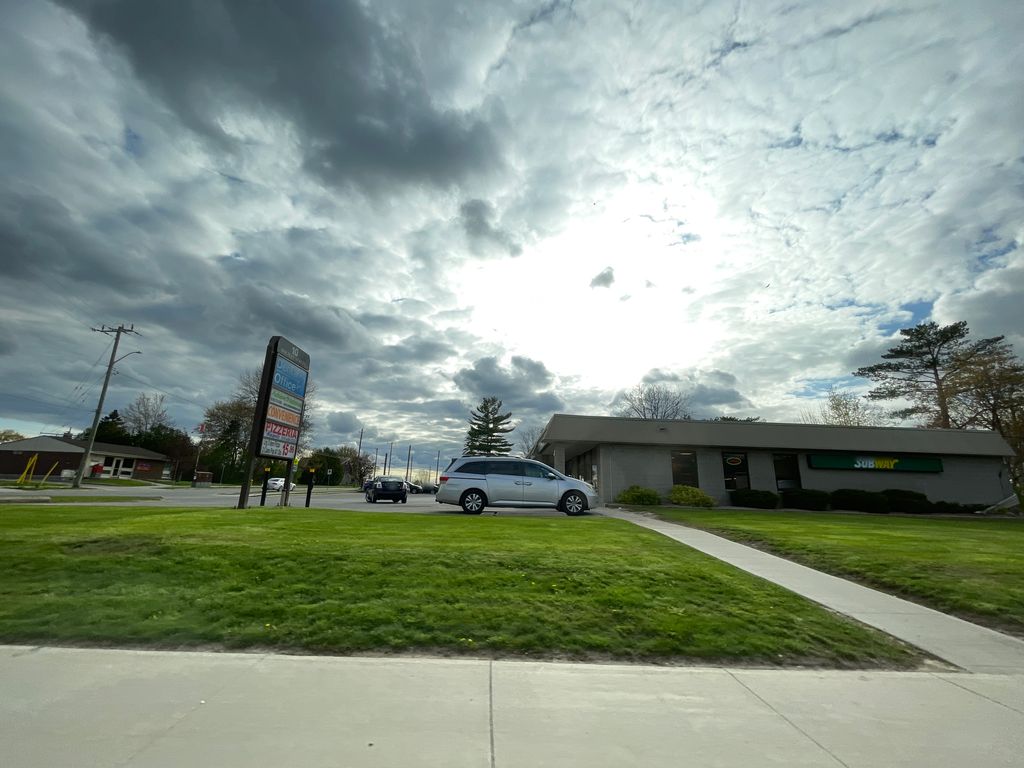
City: kitchener-waterloo